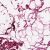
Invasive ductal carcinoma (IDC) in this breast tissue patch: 0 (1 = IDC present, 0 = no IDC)